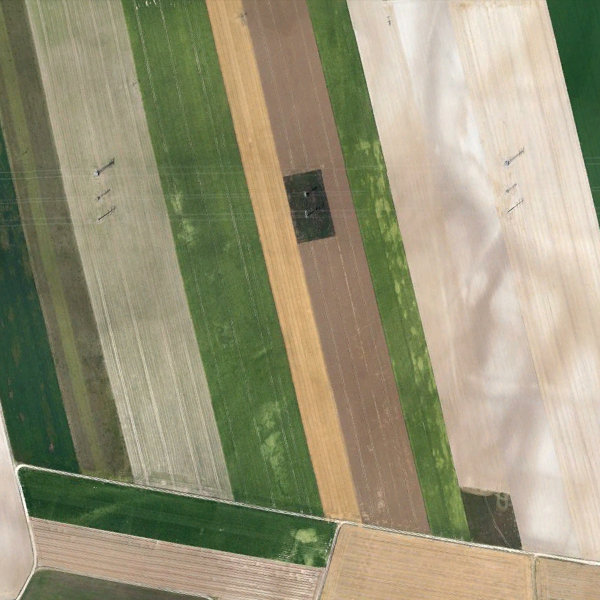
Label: Farmland